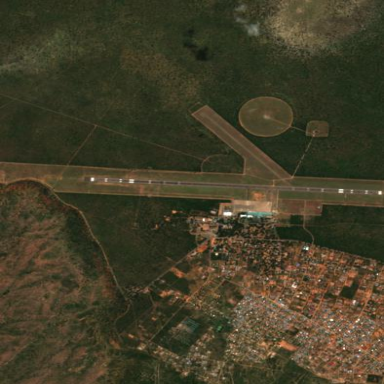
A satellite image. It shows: International aerodrome.